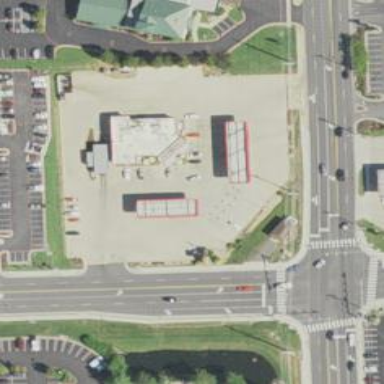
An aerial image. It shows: Convenience shop.